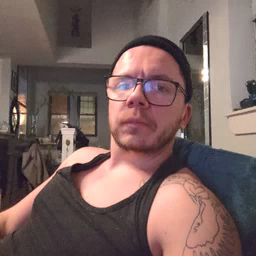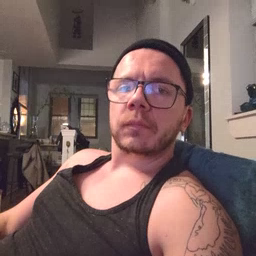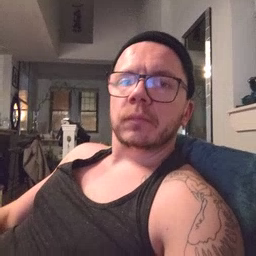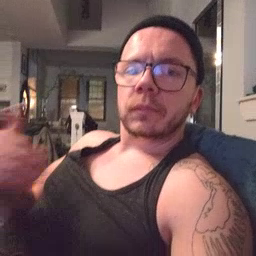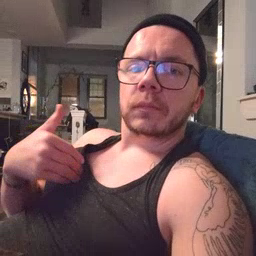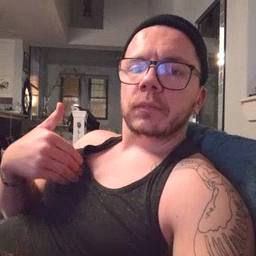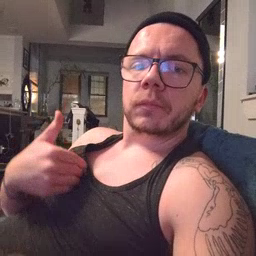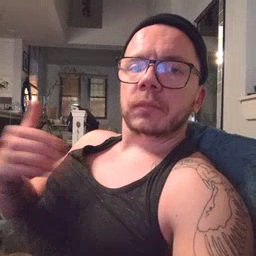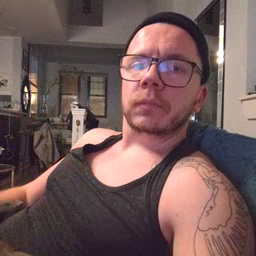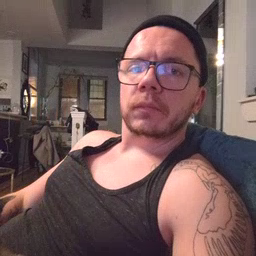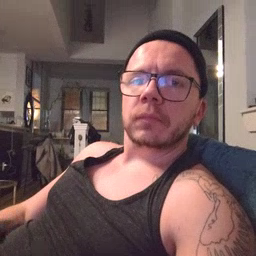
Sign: animal